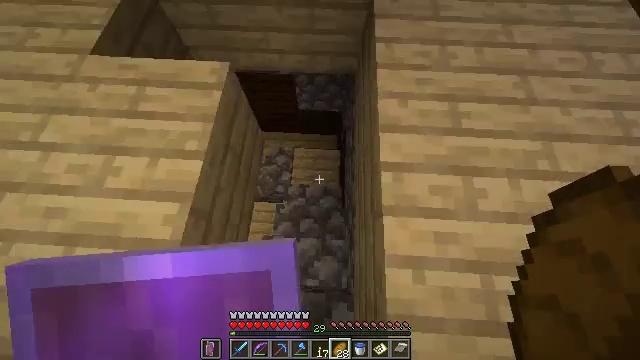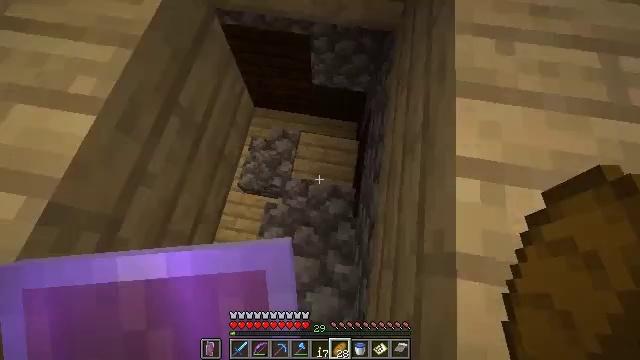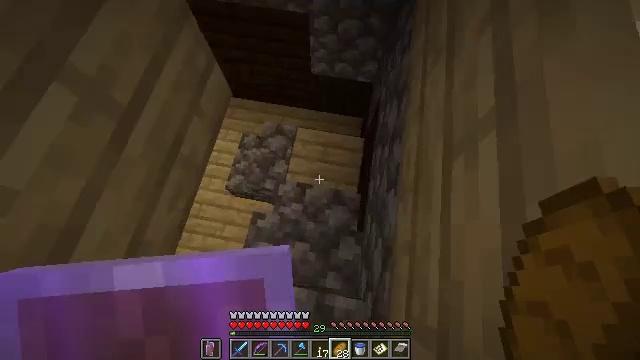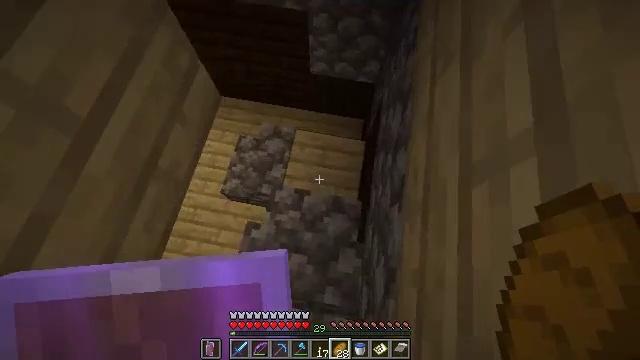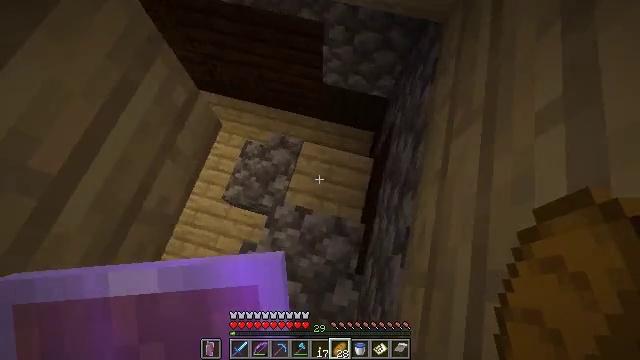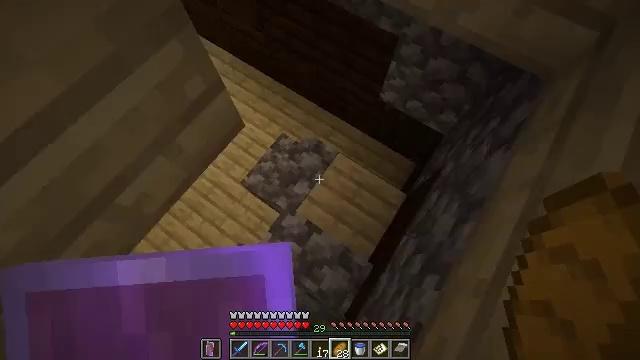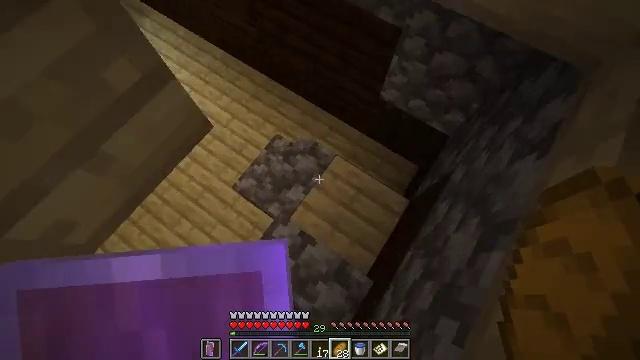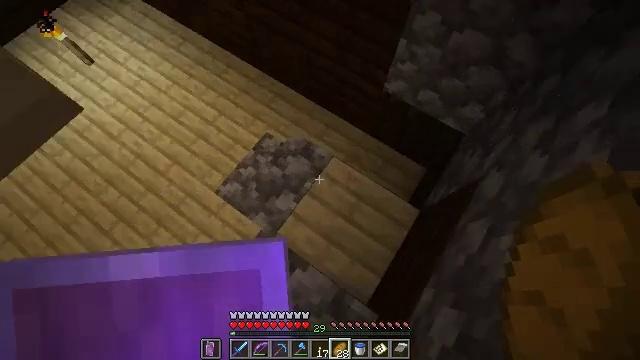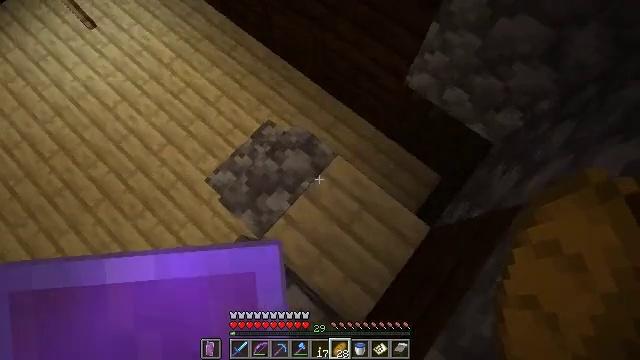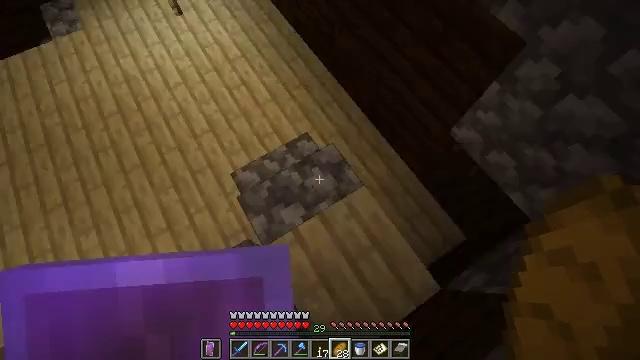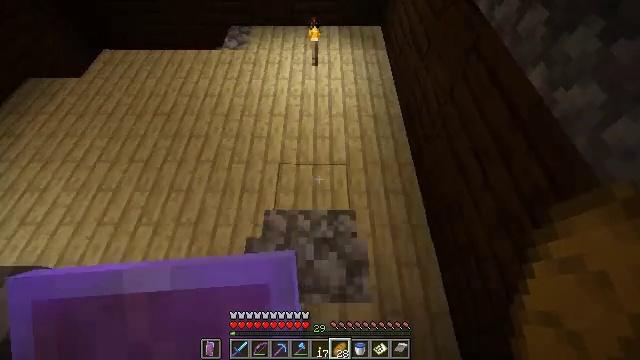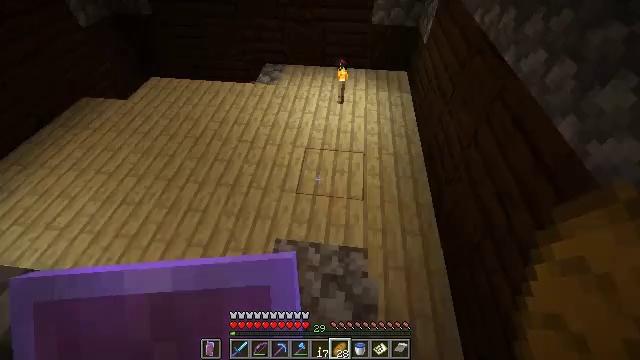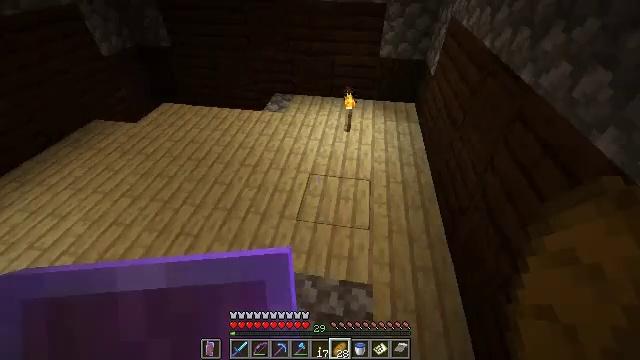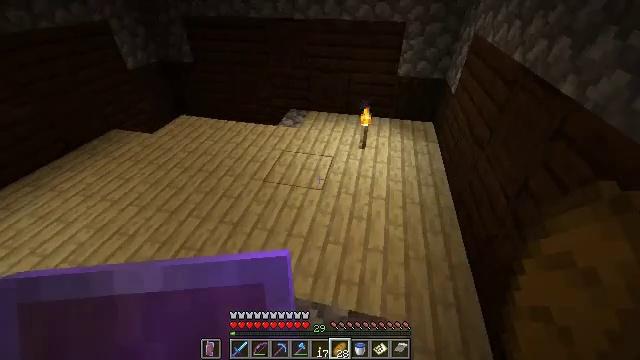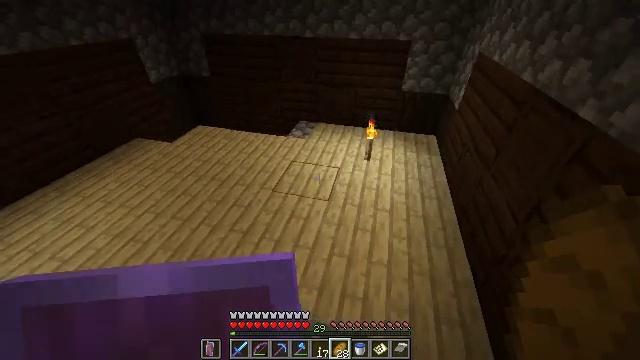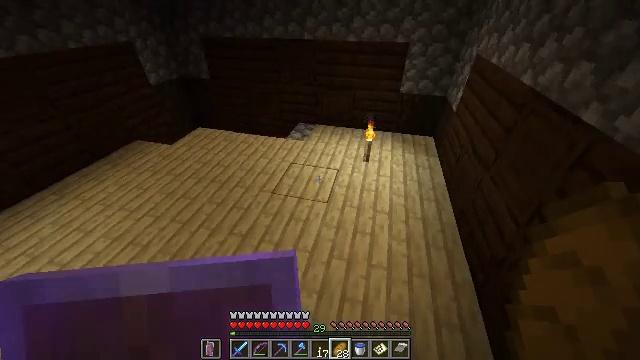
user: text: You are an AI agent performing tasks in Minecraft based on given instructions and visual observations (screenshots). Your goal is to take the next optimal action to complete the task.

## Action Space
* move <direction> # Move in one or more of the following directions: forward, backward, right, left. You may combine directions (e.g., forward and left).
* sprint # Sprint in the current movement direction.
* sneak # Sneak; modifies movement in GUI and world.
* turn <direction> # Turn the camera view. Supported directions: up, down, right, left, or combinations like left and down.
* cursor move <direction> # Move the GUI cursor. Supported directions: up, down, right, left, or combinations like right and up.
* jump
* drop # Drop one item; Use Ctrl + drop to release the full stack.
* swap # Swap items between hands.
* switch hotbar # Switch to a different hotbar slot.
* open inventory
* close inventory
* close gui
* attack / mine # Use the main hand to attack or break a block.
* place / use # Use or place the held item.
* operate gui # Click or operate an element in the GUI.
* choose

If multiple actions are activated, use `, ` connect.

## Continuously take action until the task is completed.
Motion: motion action
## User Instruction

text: Gather some birch planks.
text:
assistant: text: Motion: move forward, turn left and down
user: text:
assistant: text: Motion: move forward
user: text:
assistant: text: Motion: move forward
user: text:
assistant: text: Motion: move forward, turn left
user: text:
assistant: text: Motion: move forward, turn left
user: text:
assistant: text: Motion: move forward
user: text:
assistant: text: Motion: move forward
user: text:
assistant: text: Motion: move forward and move right, turn left and down
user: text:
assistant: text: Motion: move forward and move right, turn left and up
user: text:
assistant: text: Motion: move forward and move right, turn left and up
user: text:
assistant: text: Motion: move forward, turn left and up
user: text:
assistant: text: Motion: move forward, turn left and up
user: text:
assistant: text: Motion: move forward, sprint, turn left and up
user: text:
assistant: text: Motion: move forward, sprint, turn left
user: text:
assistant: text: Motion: move forward, sprint
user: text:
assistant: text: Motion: move forward
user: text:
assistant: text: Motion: move forward
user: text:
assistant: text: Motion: move forward
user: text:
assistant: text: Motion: move forward
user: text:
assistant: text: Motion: move forward
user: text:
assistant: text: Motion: move forward
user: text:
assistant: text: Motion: move forward
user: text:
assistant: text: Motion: move forward
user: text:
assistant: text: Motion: move forward
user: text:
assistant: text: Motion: move forward
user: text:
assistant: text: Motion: move forward
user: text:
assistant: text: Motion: move forward, turn left
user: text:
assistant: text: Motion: move forward, turn left
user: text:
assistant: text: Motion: move forward, turn left and down
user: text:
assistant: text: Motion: move forward and move right, turn left and down